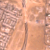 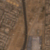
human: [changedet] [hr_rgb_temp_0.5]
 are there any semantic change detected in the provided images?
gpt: A small park appeared on the right of the road.